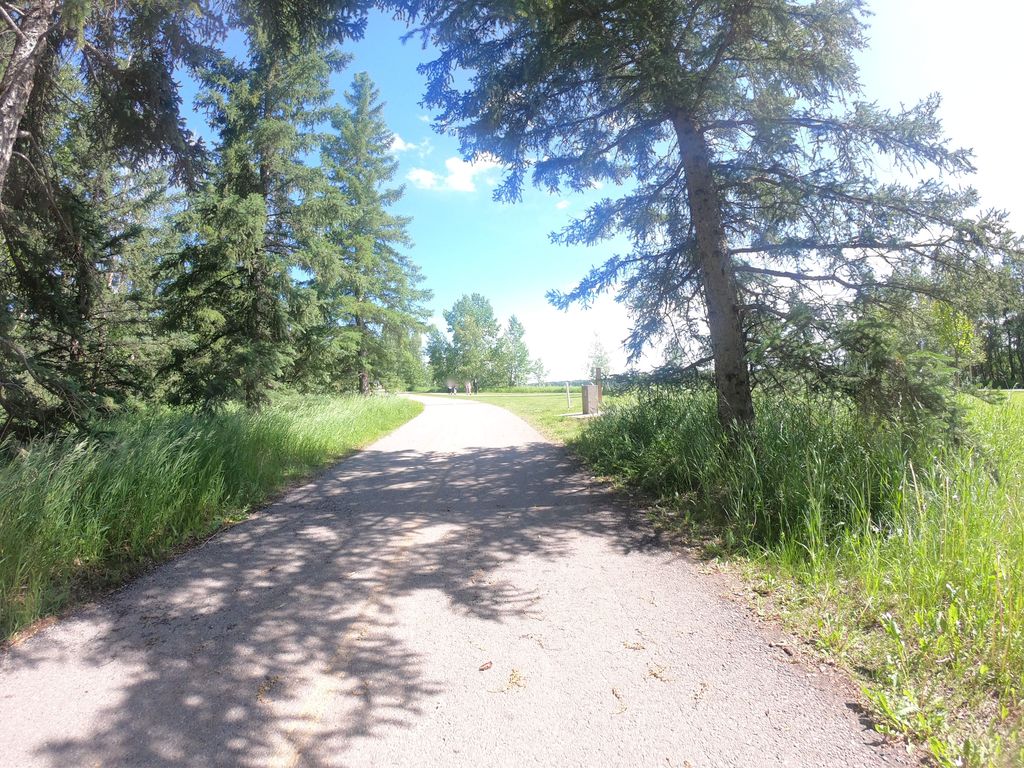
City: calgary